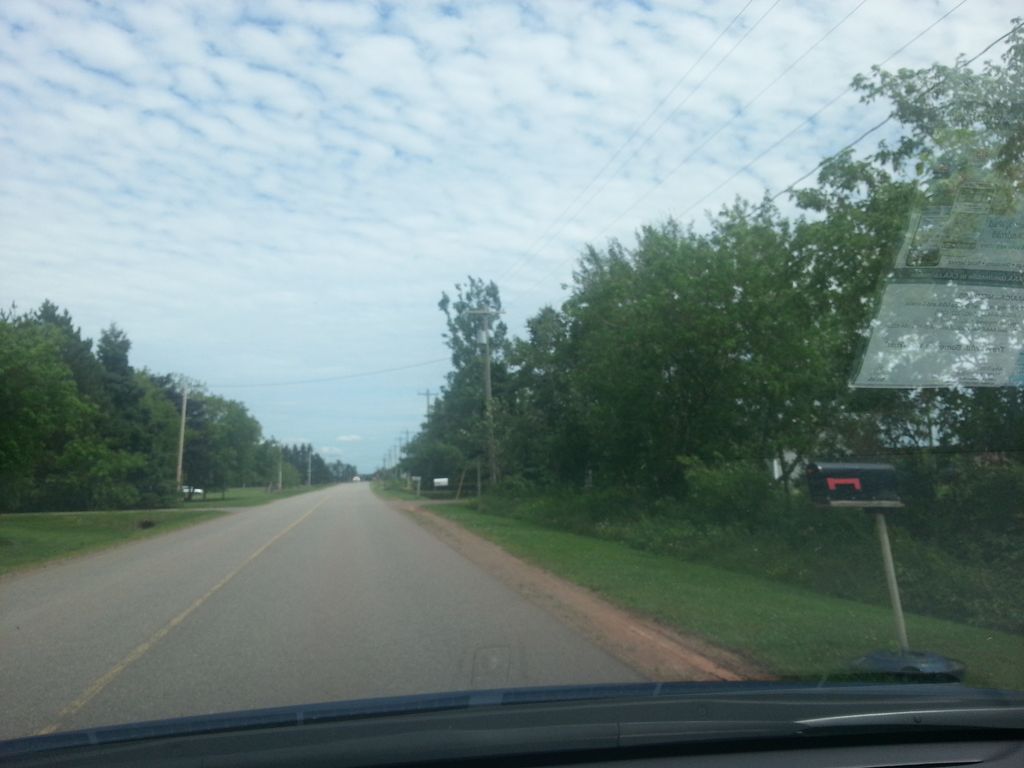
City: charlottetown